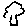
Label: tree